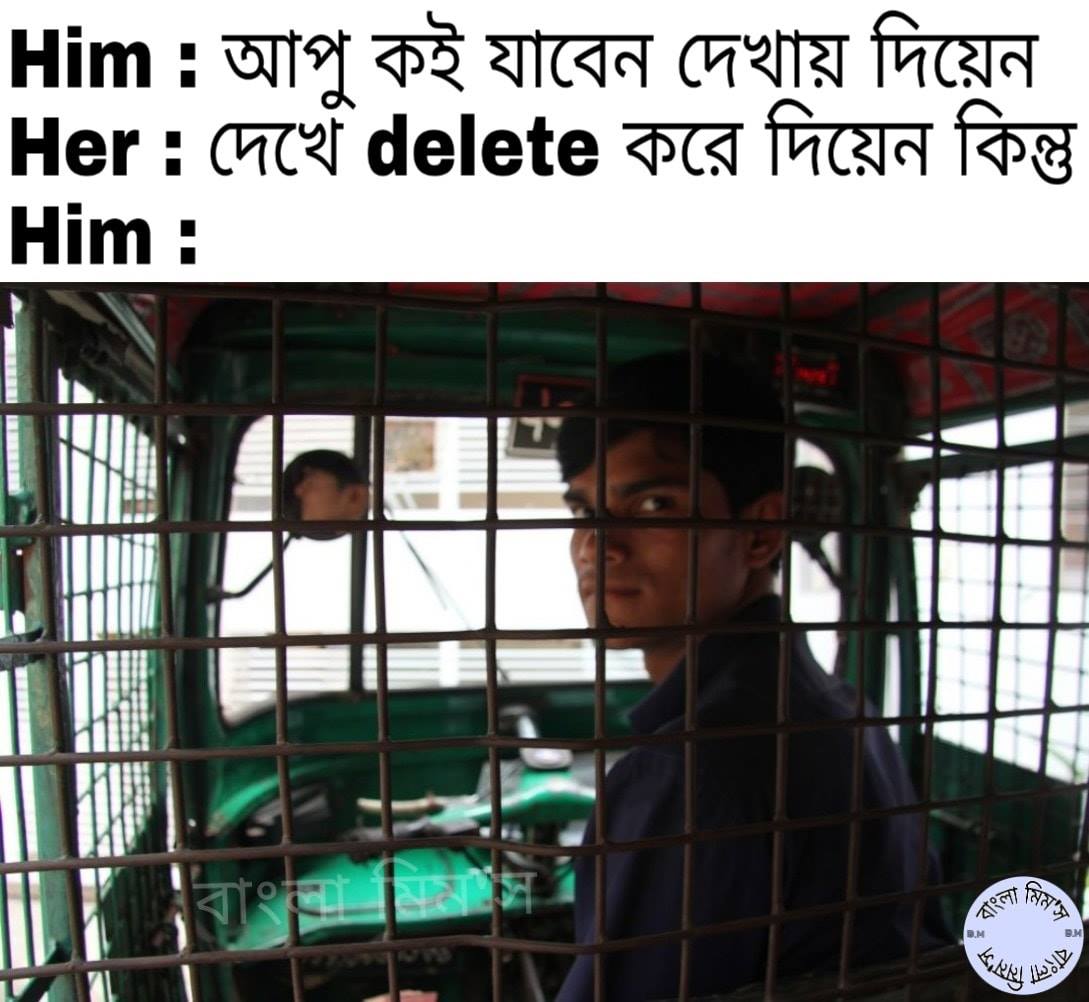
Caption: Him  :  আপু কই যাবেন দেখায় দিয়েন    Her: দেখে delete করে দিয়েন কিন্তু   Him :
Label: hate